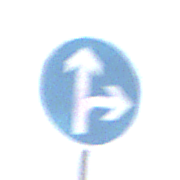
Verkehrszeichen: VorgeschriebeneFahrtrichtungGeradeausOderRechts
Umgebung: Outdoor, Nature
Tageszeit: SunriseSunset
Wetter: PartlyCloudy
Licht: Natural
Jahreszeit: NotSpecified
Kontrast: LowContrast